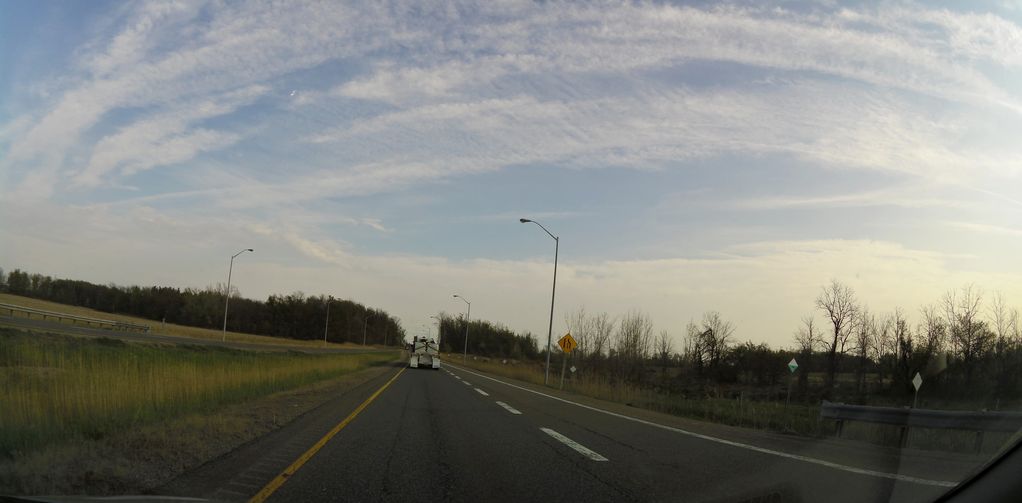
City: hamilton